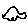
Label: car